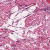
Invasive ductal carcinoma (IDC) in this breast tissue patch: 0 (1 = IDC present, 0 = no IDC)